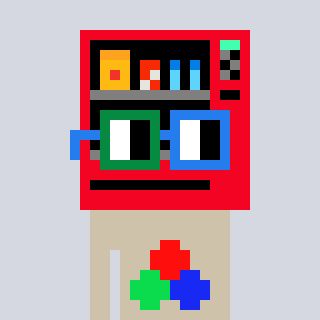
a pixel art character with square green and blue glasses, a vending machine-shaped head and a bege-colored body on a cool background